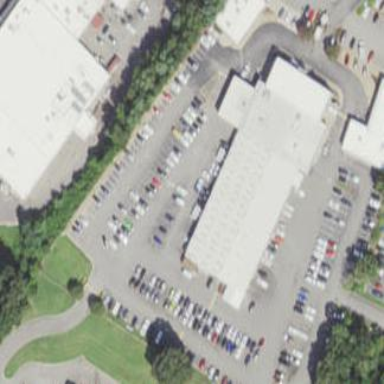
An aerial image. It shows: Building that houses car shop.